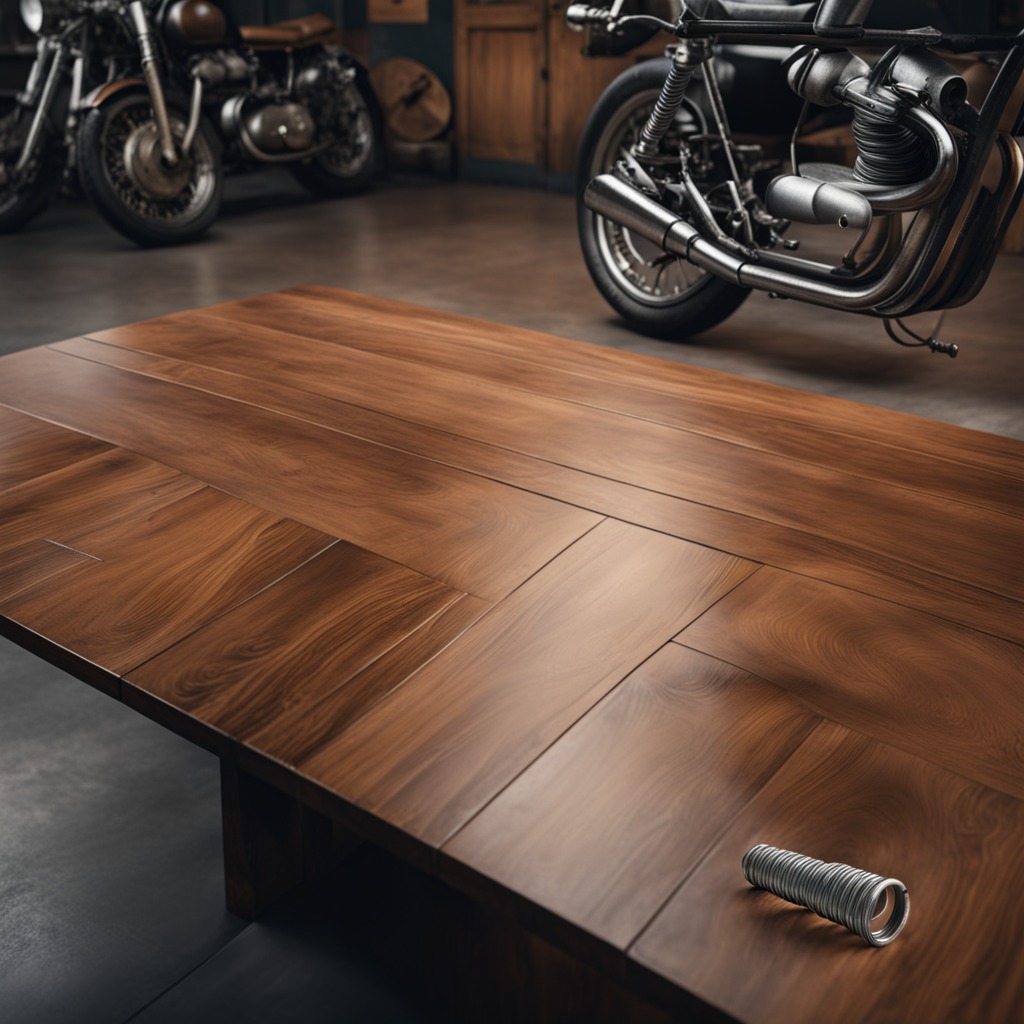
A coiled metal spring lies on the oil-spilled wooden table in a vintage motorcycle garage.